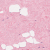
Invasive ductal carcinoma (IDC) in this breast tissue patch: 0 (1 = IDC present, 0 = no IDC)